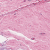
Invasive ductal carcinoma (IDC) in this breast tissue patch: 0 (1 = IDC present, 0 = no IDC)